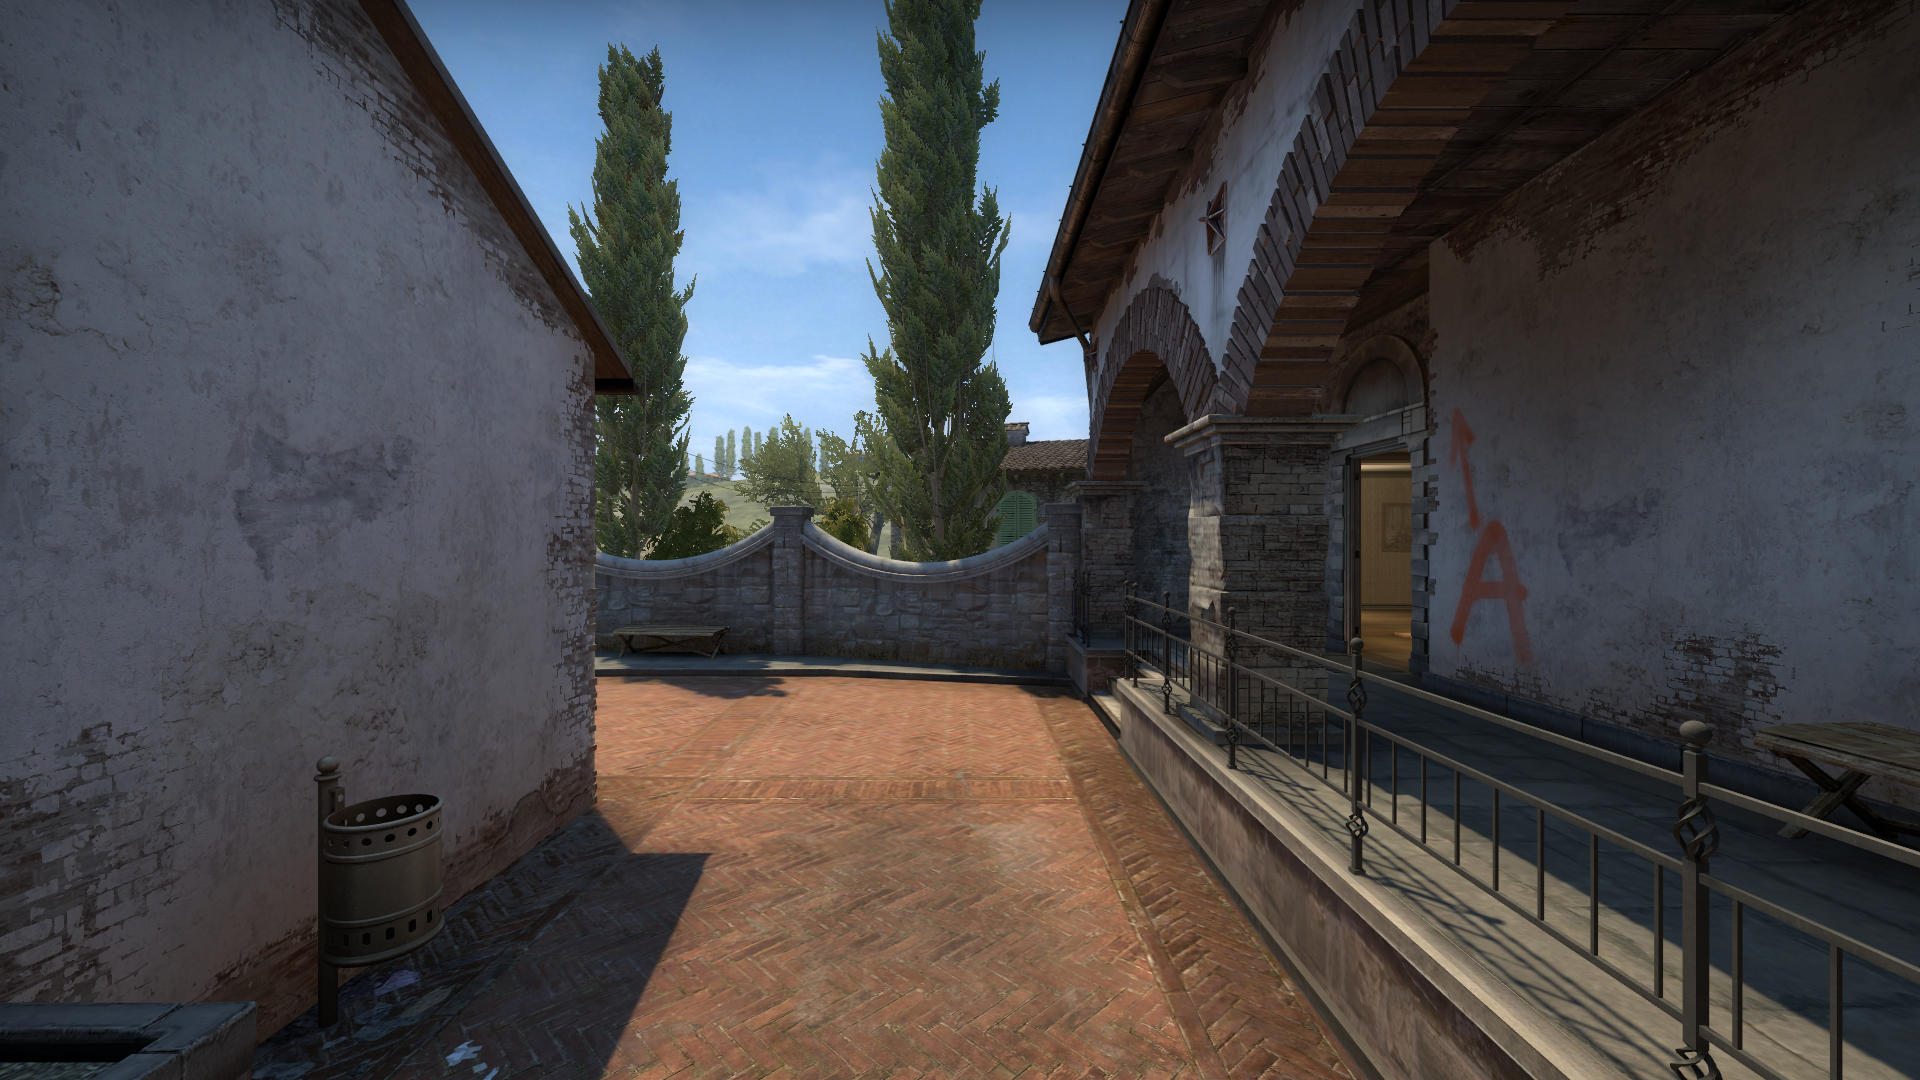
Map: de_inferno